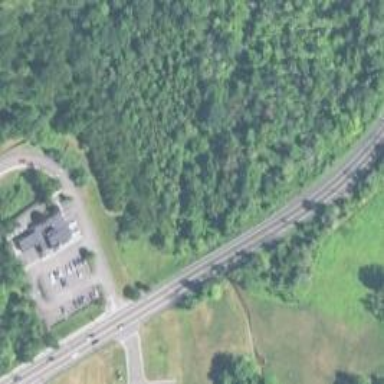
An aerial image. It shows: Trunk_link highway offramp.